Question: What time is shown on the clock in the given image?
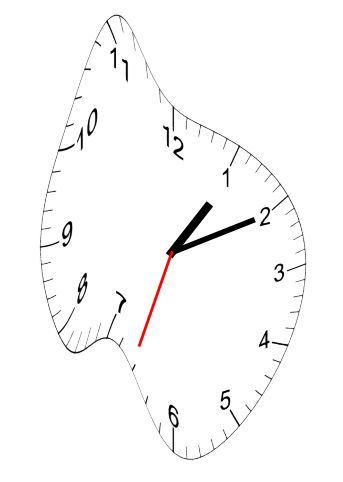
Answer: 01:10:33